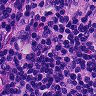
Metastatic tissue present: no